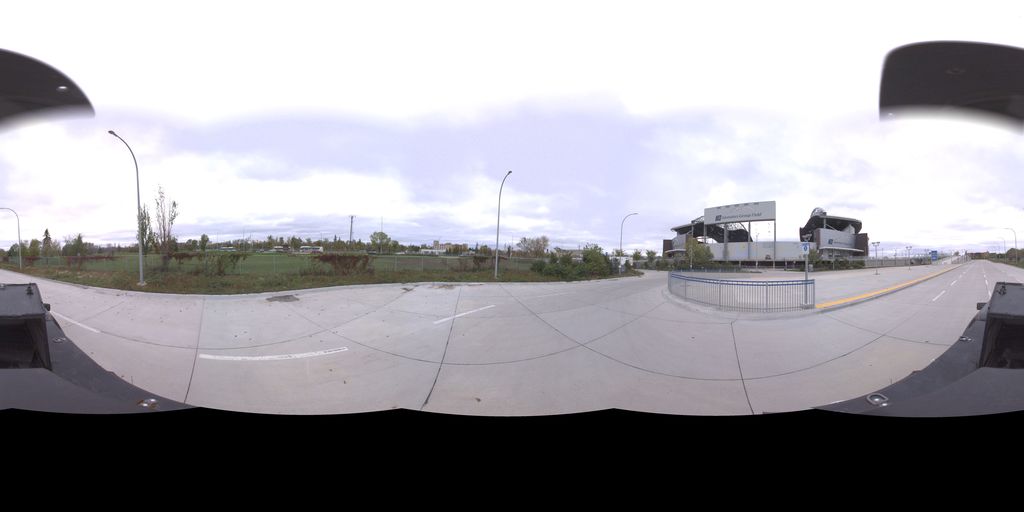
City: winnipeg